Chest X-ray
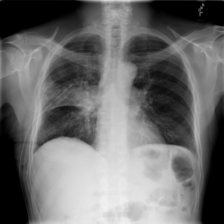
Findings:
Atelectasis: negative
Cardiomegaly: negative
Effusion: negative
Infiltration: positive
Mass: positive
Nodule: negative
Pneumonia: negative
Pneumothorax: positive
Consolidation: negative
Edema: negative
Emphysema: negative
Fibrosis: negative
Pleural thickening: negative
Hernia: negative